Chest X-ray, PA view. Patient: 52 years old, sex M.
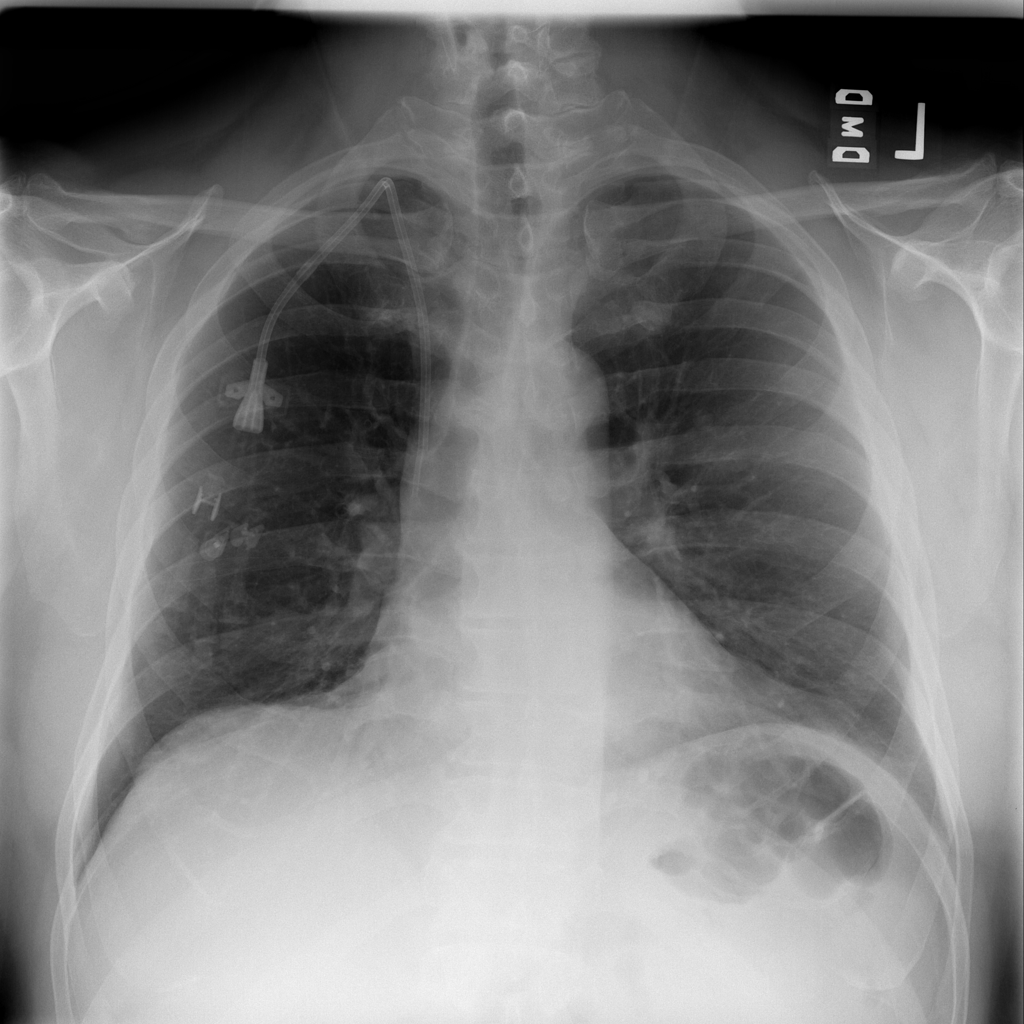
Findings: Nodule